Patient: sex F, age 36
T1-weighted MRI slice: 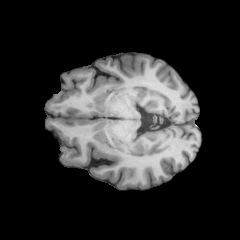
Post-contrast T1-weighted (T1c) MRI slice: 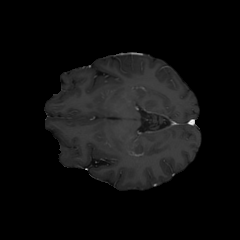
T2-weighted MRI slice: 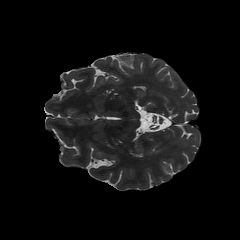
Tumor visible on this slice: no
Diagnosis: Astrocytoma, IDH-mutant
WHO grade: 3